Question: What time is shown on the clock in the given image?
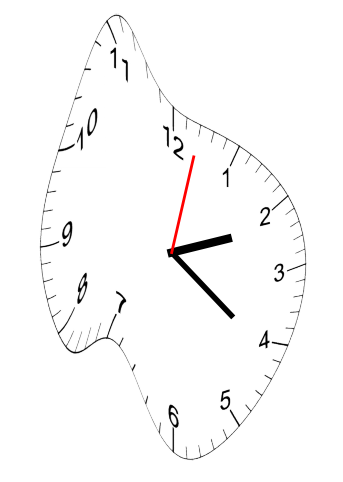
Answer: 02:21:02